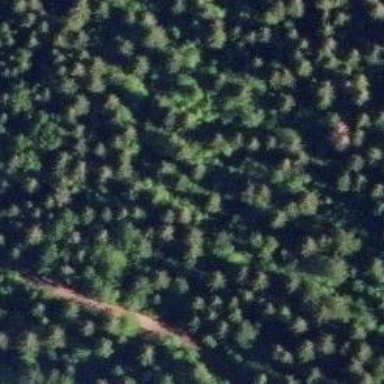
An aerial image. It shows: Nature reserve within forested area.